Question: I am trying to use morrise charts to build a line chart that will display vehicles' numbers according to days among the week.
The problem is when I use in the the results appears like this:

but if I replaced them with numbers, it works fine.
---
Here is my code.
'''
<div class="col-xs-6">
<label>Transports Traffic</label>
<div id="traffic_chart">
<script>
new Morris.Area({
element: 'traffic_chart',
data: [
{y: 'Sat', a: 100, b: 90, c:22},
{y: 'Sun', a: 75, b: 65, c:22},
{y: 'Mon', a: 50, b: 40, c:22},
{y: 'Tue', a: 75, b: 65, c:22},
{y: 'Wed', a: 50, b: 40, c:22},
{y: 'Thi', a: 75, b: 65, c:22},
{y: 'Fri', a: 100, b: 90, c:22}
],
xkey: 'y',
ykeys: ['a', 'b', 'c'],
labels: ['Cars', 'Bikes', 'Trucks']
});
</script>
</div>
</div>
'''
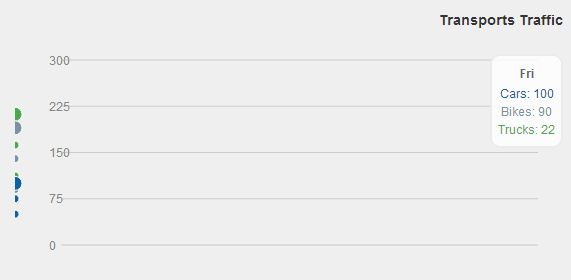
Answer: In morrise library, the X-Key always parsed to date/time value. So in order to prevent that and use string values in X-Key you have to add this attribute
> 'parseTime: false'
It worked after I added it.
<URL>.